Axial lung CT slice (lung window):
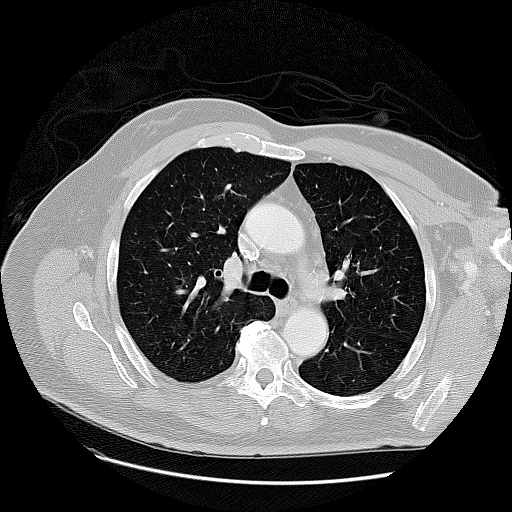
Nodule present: no